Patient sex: M
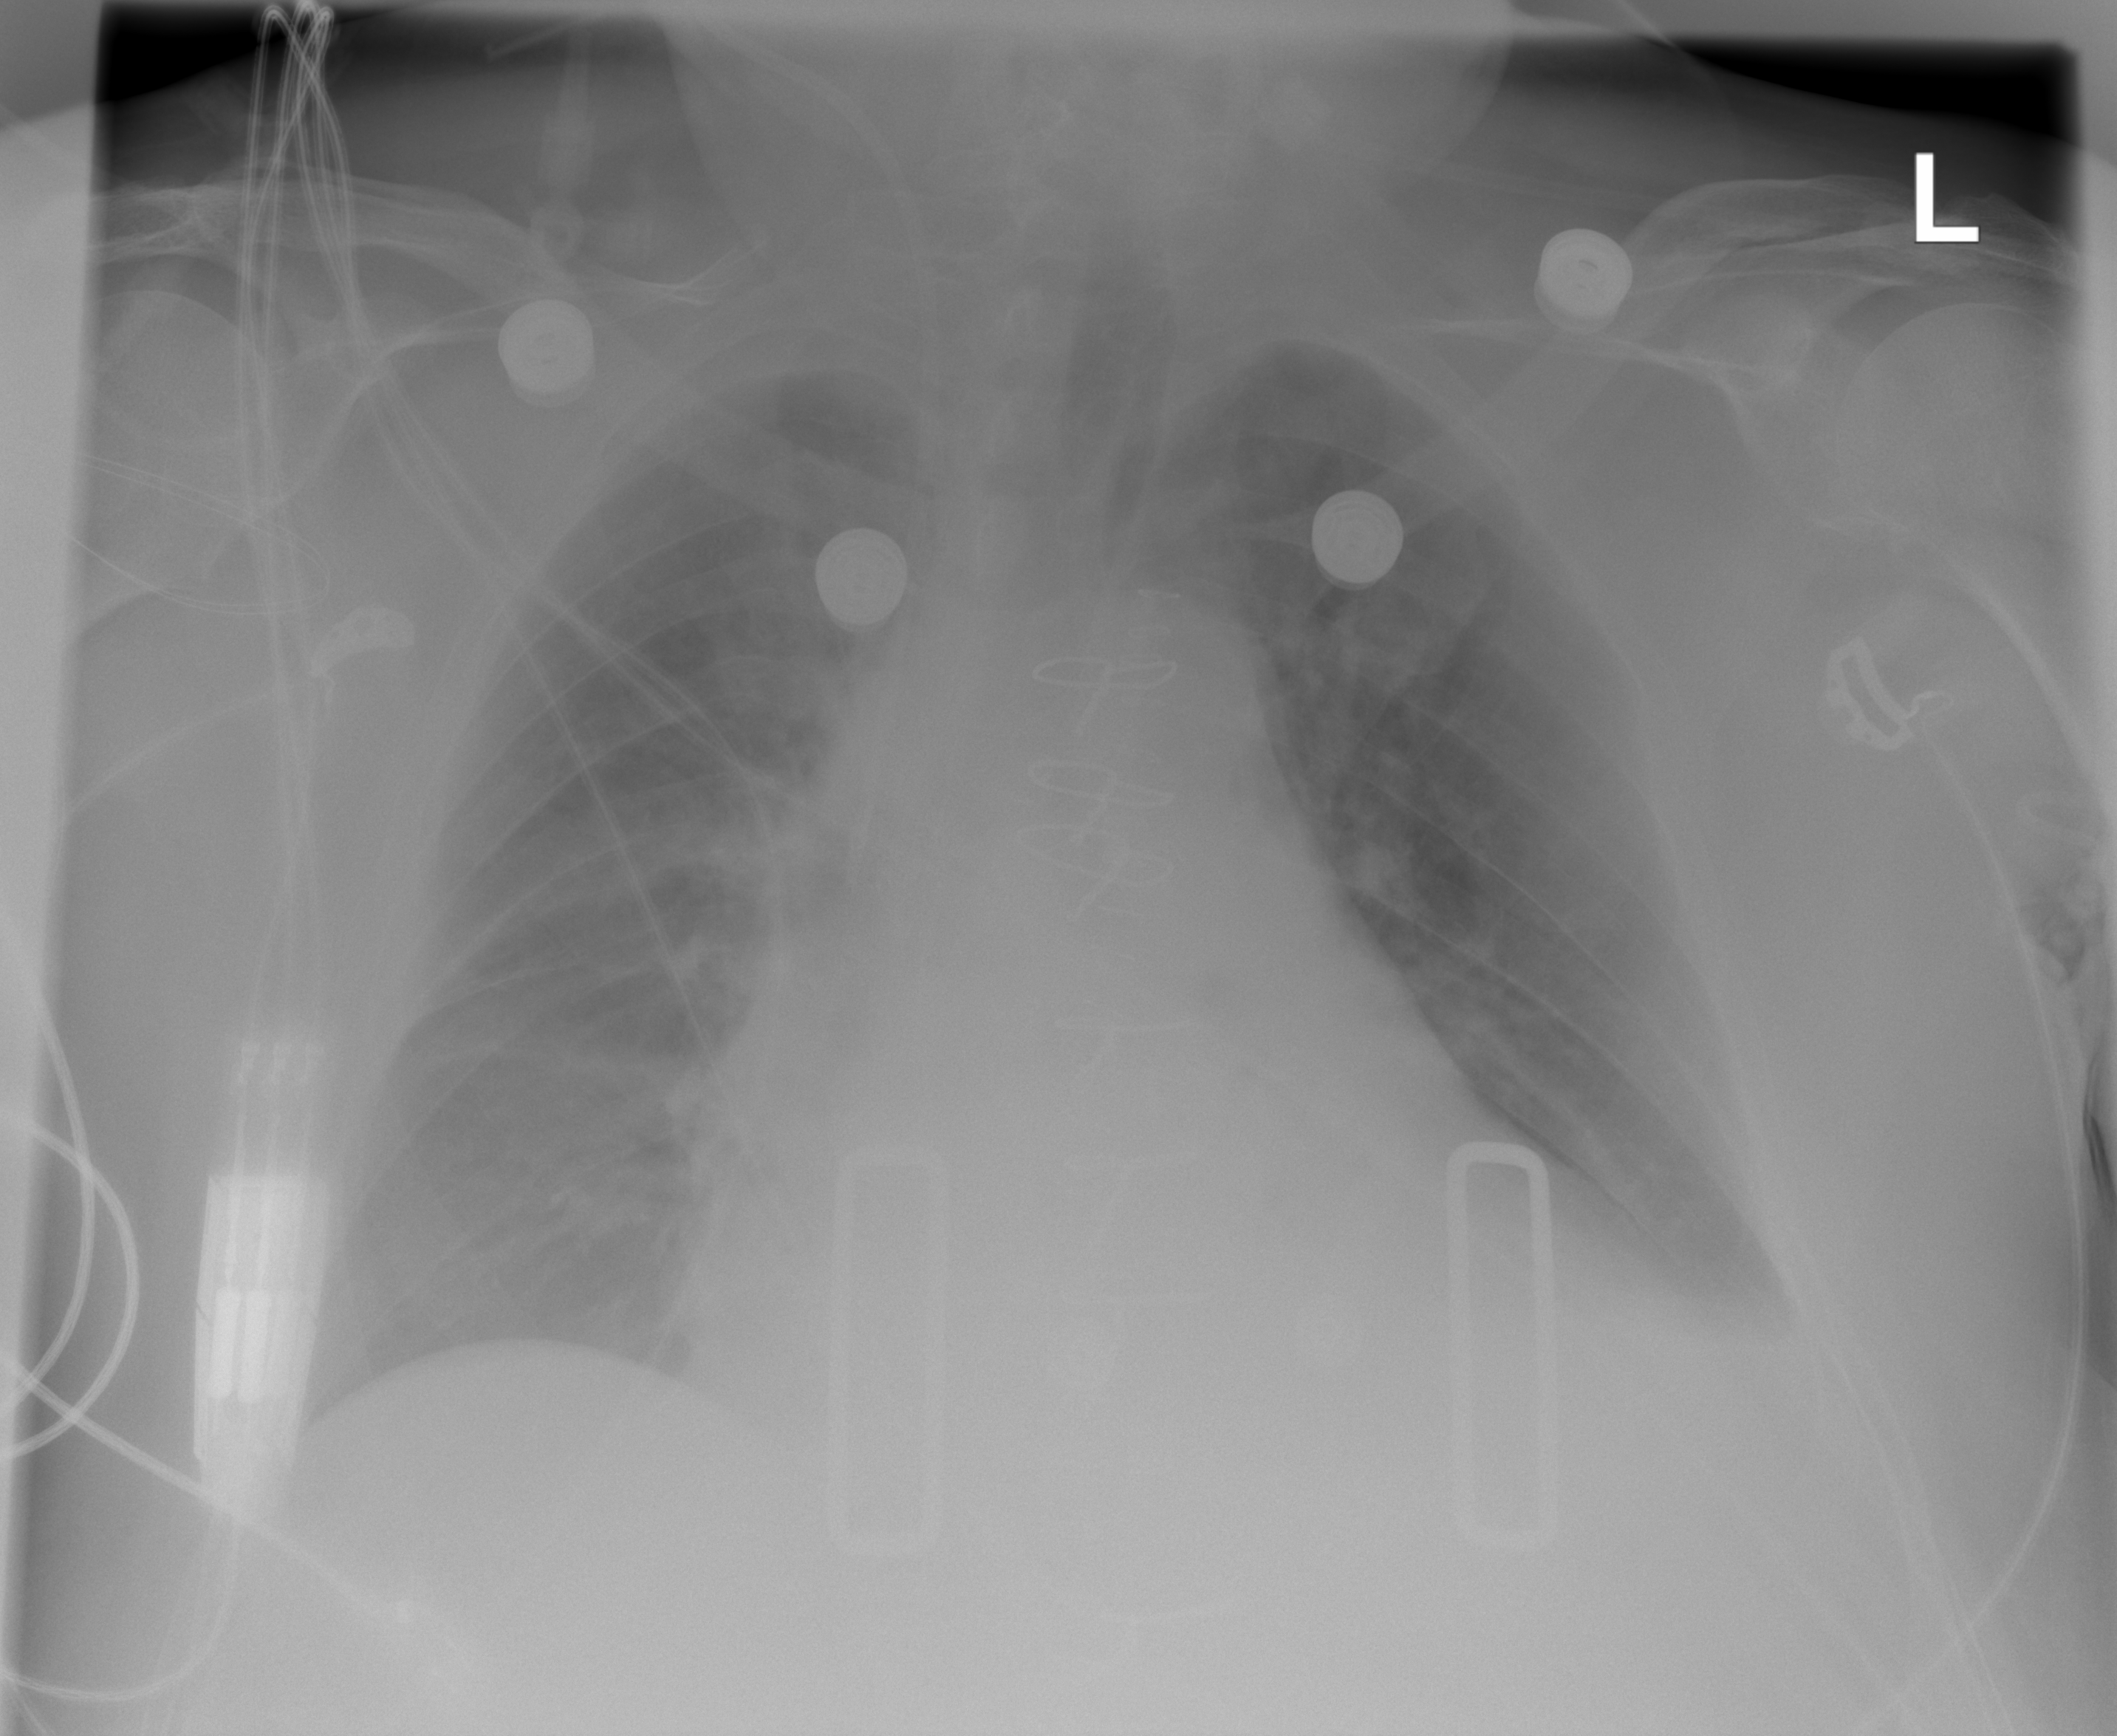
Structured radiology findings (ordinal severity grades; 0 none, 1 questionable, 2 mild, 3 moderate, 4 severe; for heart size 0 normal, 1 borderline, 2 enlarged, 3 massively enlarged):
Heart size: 2
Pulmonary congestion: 2
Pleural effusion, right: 0
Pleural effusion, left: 2
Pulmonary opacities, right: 0
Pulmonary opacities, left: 0
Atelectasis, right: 0
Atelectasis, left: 2